Field crop: maize
Growth stage: 2
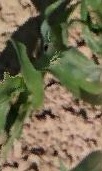
Species: maize